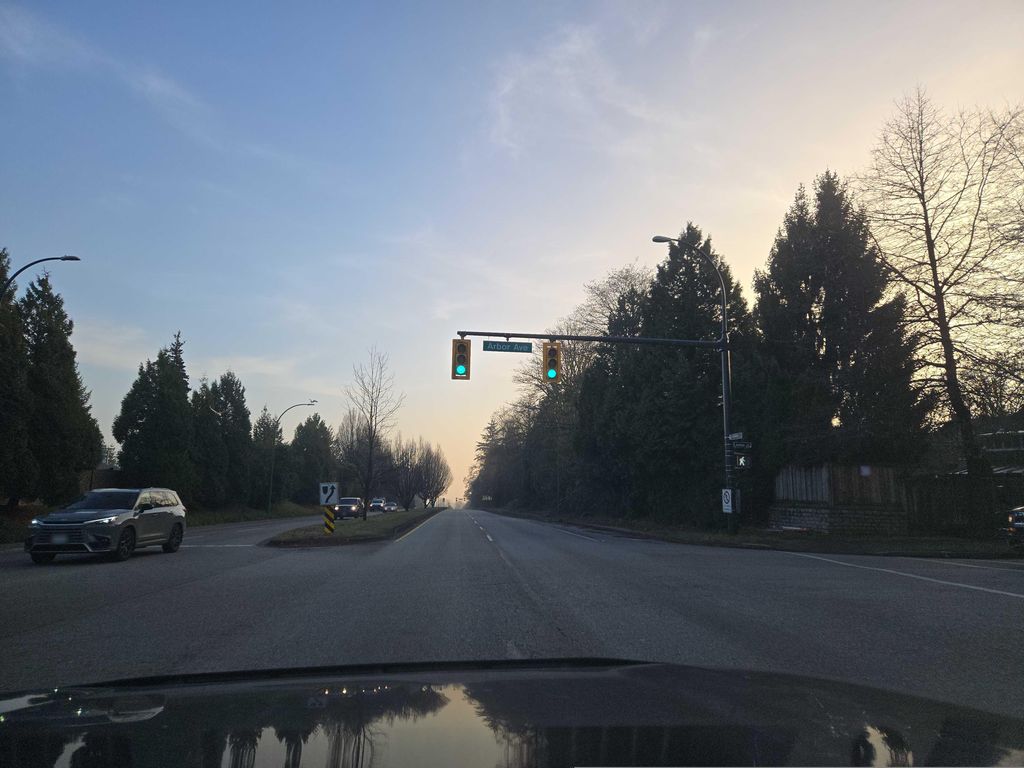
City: vancouver